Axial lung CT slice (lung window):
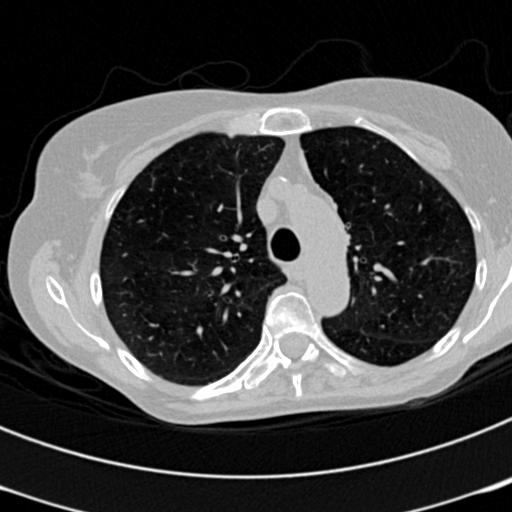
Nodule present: no